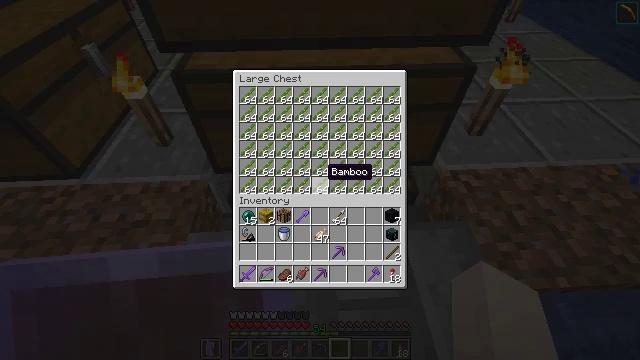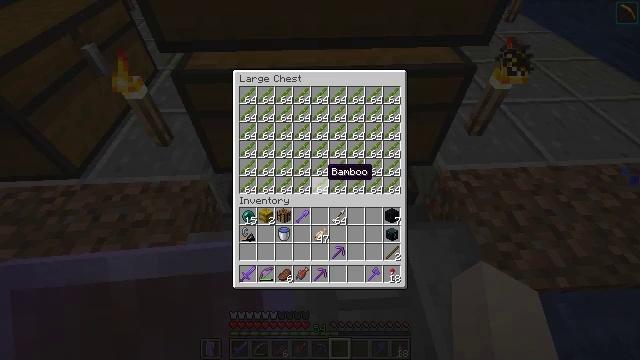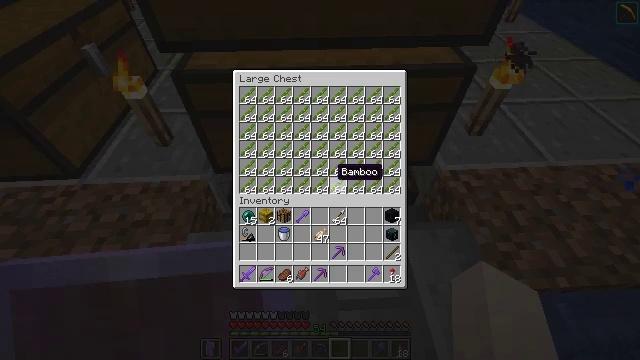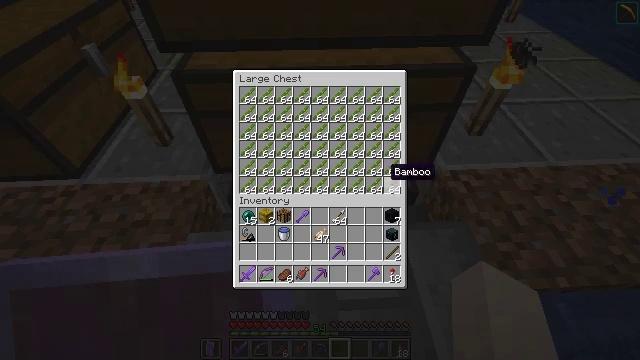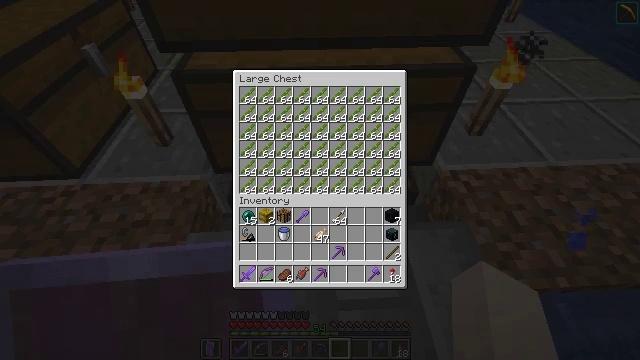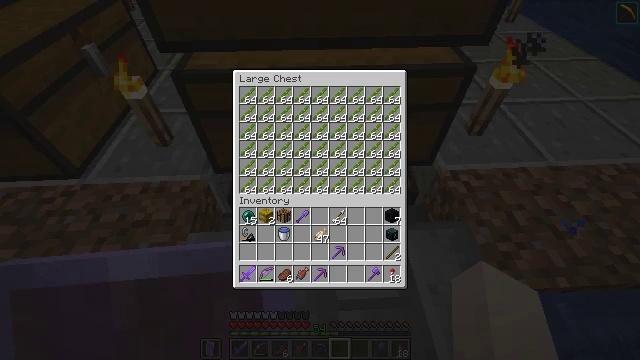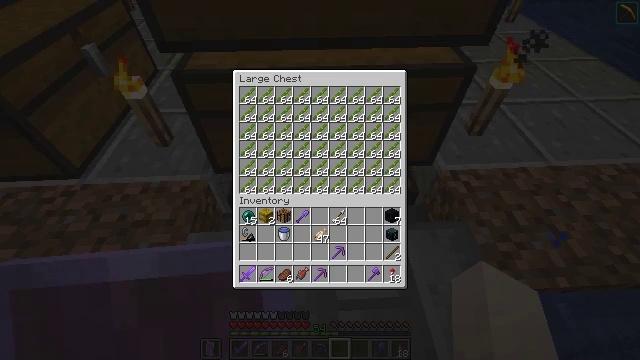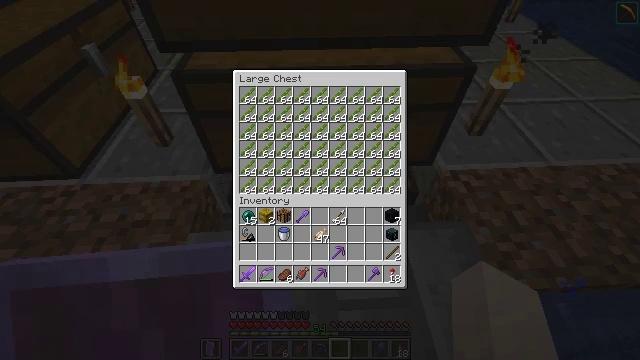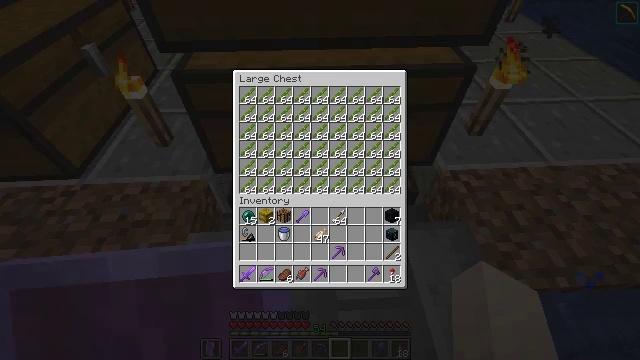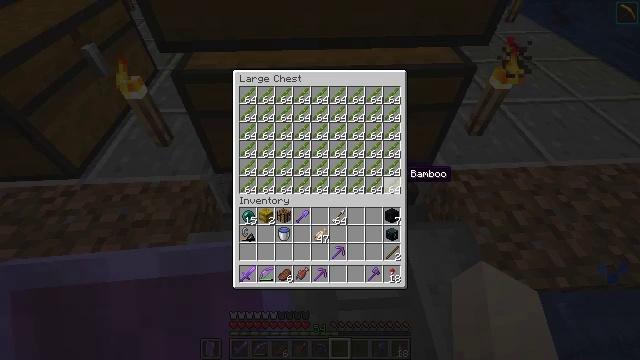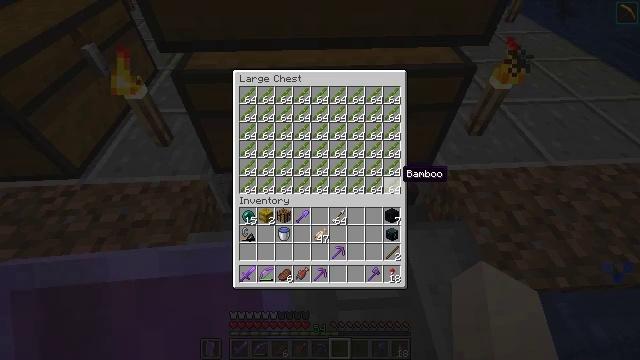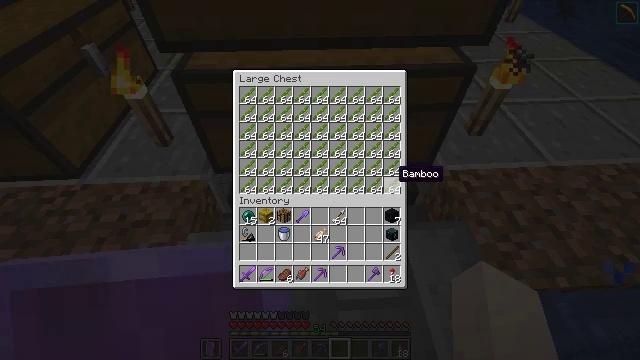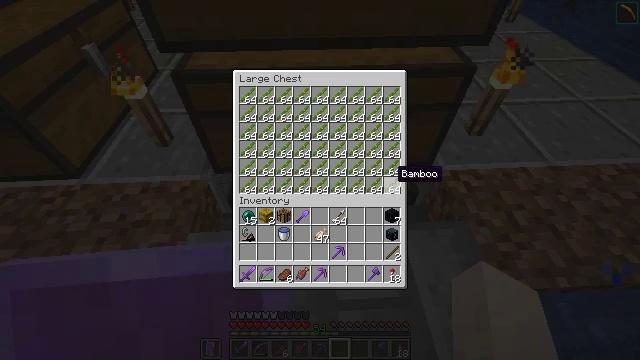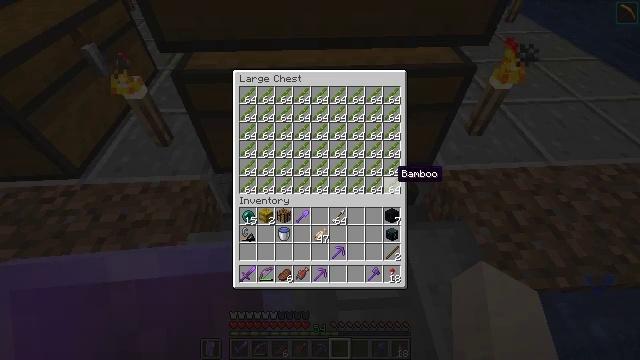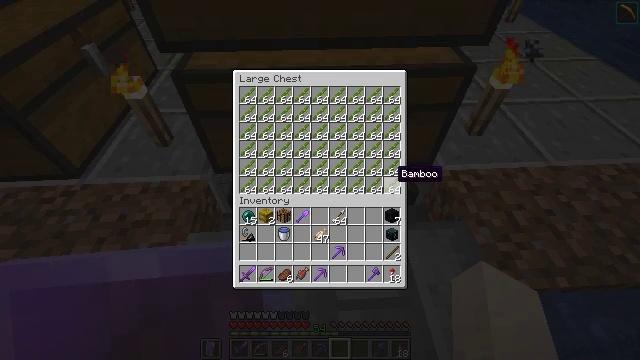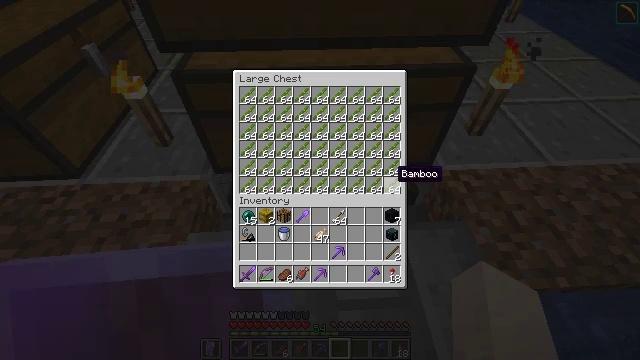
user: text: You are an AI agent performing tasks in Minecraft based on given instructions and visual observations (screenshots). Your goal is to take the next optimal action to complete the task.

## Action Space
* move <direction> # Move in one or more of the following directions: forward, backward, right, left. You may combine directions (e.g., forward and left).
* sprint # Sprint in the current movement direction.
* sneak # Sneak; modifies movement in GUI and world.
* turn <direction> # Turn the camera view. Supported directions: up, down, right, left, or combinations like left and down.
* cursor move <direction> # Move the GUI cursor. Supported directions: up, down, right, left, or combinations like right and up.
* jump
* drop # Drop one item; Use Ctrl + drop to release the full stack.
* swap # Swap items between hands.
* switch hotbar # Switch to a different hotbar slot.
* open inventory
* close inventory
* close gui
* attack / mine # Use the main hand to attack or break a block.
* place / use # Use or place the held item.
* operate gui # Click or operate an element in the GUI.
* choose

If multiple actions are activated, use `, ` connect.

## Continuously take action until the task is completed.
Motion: motion action
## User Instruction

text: Attack the brown shulker box to remove it.
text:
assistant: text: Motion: no_op
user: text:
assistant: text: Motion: turn right
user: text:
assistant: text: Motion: turn right
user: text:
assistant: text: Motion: turn right
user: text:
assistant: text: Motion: no_op
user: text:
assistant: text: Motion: no_op
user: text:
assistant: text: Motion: no_op
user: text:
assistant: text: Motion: no_op
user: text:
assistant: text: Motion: turn left
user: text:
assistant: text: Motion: no_op
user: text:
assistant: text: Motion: sneak
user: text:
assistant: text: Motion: sneak
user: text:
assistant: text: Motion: sneak
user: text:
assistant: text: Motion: sneak
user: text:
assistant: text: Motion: sneak
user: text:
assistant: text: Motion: sneak
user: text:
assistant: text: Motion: sneak
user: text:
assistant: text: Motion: sneak
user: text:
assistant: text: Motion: sneak
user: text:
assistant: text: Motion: no_op
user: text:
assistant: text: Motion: no_op
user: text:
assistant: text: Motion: no_op
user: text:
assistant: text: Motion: no_op
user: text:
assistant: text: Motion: sneak
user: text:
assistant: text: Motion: sneak
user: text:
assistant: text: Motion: sneak
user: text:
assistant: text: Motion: sneak
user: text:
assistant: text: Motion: sneak
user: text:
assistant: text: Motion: sneak
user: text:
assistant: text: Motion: sneak